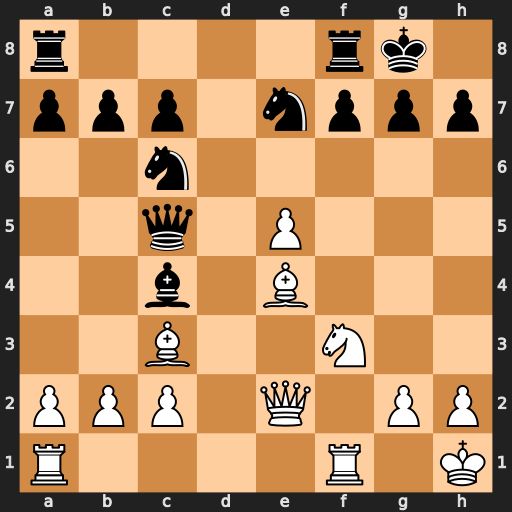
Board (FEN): r4rk1/ppp1nppp/2n5/2q1P3/2b1B3/2B2N2/PPP1Q1PP/R4R1K
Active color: w
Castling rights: -
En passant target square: -
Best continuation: Bxh7+ Kxh7 Ng5+